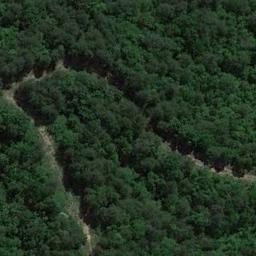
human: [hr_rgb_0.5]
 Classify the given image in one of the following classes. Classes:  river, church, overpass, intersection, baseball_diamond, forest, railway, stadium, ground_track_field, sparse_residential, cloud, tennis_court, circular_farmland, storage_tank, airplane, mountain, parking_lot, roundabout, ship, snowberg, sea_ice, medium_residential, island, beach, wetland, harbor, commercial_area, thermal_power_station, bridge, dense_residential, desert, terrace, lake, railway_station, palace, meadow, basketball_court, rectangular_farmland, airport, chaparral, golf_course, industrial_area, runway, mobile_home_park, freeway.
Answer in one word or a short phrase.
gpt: forest